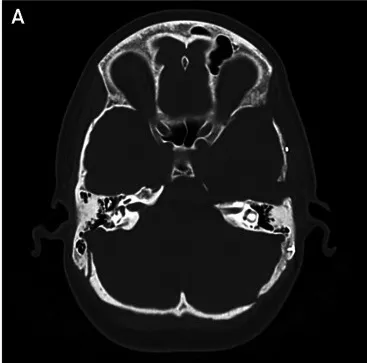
Axial.
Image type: radiology (ct)